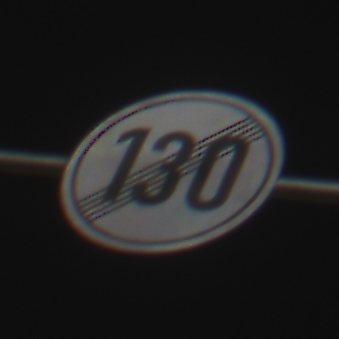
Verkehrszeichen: EndeGeschwindigkeit130
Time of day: Night
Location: Outdoor (Urban)
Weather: Clear
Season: NotSpecified
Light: Artificial